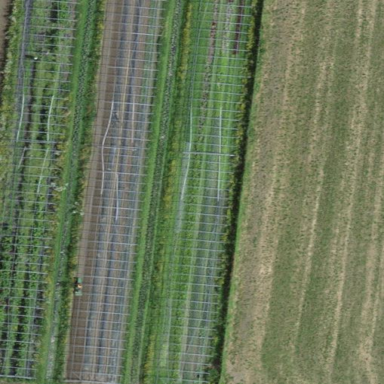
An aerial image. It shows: Greenhouse.